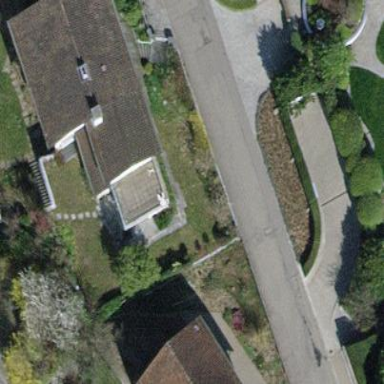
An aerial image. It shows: Detached building with gabled roof.